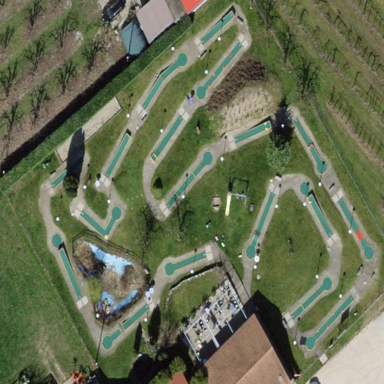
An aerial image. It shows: Miniature golf course.